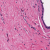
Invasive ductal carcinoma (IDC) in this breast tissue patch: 0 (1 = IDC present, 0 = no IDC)